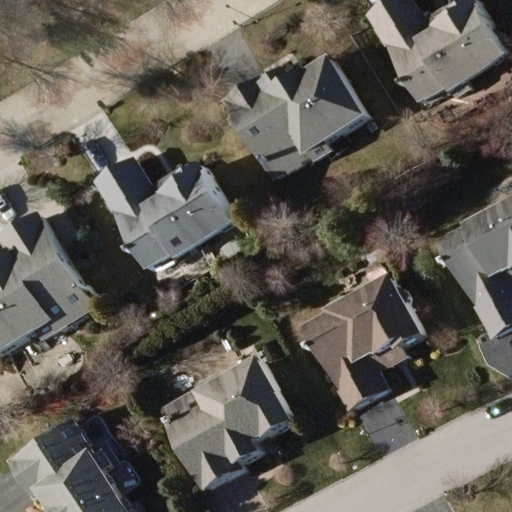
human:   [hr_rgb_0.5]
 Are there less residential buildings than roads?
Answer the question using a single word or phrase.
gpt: no

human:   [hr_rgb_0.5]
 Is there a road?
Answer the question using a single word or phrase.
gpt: yes

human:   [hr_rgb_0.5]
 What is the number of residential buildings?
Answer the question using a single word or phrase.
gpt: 8

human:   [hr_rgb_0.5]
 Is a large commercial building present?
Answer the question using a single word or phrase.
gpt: no

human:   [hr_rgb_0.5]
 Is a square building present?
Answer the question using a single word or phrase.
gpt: no

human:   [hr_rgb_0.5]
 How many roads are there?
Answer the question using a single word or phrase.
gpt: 2

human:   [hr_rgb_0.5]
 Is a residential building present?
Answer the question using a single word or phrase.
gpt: yes

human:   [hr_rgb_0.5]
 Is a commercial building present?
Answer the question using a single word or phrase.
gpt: no

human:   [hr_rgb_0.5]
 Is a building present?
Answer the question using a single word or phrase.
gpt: yes

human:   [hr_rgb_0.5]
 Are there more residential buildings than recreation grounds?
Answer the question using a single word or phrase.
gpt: yes

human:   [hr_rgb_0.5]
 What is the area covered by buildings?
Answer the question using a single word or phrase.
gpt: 2496m2

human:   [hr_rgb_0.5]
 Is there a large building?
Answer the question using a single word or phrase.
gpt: no

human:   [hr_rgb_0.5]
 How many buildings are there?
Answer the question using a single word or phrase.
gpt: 8

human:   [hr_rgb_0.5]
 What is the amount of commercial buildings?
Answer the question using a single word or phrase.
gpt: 0

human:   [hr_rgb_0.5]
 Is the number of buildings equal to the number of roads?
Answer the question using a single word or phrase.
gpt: no

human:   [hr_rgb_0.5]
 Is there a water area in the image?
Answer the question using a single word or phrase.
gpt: no

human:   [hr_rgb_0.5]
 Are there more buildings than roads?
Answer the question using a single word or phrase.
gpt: yes

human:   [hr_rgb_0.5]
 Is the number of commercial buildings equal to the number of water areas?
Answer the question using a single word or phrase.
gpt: yes

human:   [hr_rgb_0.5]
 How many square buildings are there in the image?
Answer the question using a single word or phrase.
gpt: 0

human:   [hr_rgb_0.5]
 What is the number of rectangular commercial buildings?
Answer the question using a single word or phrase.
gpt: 0

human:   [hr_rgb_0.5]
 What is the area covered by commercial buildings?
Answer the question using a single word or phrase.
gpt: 0m2

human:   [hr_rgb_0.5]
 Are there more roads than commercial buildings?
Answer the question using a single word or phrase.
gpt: yes

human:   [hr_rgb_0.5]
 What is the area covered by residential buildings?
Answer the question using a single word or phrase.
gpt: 2496m2

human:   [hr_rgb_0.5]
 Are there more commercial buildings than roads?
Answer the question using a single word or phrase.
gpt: no

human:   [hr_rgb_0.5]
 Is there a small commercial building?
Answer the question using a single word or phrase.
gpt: no

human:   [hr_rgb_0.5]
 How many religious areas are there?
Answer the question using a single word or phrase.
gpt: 0

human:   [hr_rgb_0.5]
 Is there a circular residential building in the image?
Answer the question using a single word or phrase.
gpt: no

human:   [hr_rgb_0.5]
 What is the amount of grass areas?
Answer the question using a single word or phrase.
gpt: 0

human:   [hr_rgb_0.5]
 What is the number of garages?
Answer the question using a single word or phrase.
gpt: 0

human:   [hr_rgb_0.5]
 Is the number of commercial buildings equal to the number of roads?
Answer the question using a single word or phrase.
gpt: no

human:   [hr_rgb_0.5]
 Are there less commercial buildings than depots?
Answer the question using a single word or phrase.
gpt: no

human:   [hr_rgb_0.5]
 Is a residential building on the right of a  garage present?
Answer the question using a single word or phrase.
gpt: no

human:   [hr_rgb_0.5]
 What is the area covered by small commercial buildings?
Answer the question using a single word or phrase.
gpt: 0m2

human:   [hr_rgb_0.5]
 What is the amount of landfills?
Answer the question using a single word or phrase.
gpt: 0

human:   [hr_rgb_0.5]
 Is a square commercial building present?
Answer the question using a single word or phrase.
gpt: no

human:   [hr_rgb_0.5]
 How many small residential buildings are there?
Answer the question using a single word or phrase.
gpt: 1

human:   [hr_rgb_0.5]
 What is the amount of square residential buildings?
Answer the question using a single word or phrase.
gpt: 0

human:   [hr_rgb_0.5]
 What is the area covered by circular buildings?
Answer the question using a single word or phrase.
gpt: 0m2

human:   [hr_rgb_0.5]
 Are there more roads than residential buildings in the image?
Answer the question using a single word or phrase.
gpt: no

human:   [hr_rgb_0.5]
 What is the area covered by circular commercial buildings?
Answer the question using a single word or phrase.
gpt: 0m2

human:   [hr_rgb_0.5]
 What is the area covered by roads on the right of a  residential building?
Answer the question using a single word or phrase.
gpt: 0m2

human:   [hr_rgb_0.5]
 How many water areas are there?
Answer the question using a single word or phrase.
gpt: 0

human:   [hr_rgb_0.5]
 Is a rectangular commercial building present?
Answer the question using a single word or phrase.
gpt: no

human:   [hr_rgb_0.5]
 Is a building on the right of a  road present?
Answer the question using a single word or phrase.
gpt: yes

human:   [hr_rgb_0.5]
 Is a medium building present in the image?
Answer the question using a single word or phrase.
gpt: yes

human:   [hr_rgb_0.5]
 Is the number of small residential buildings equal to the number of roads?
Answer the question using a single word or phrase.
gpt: no

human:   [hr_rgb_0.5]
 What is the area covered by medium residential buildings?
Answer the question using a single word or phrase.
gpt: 2410m2

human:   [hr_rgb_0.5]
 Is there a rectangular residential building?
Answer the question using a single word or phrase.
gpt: yes

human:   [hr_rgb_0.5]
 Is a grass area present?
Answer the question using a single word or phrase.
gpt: no

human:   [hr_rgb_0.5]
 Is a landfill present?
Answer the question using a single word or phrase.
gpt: no

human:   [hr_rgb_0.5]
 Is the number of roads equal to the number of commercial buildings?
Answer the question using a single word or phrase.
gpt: no

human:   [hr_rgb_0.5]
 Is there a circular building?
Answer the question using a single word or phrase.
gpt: no

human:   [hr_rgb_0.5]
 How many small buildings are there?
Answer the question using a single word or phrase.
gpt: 1

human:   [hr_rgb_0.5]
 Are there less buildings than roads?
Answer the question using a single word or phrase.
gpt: no

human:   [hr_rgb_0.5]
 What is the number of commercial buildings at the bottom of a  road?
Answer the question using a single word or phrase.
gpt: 0

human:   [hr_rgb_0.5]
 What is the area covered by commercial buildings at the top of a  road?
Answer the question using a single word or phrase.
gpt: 0m2

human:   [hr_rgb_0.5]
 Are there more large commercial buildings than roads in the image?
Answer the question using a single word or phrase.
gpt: no

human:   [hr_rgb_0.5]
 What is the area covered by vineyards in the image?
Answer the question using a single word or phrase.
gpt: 0m2

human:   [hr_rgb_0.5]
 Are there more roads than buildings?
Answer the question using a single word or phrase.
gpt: no

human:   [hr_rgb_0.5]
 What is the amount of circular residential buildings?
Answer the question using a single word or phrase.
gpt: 0

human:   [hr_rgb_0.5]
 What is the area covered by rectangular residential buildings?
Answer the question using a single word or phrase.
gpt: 85m2

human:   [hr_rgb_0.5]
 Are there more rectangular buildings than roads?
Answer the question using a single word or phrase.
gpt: no

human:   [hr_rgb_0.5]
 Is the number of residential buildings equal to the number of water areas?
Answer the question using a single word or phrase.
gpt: no

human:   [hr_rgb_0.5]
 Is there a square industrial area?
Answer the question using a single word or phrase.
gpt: no